Aerial crown-view tile of a tropical tree (Barro Colorado Island, Panama), acquired 20250818:
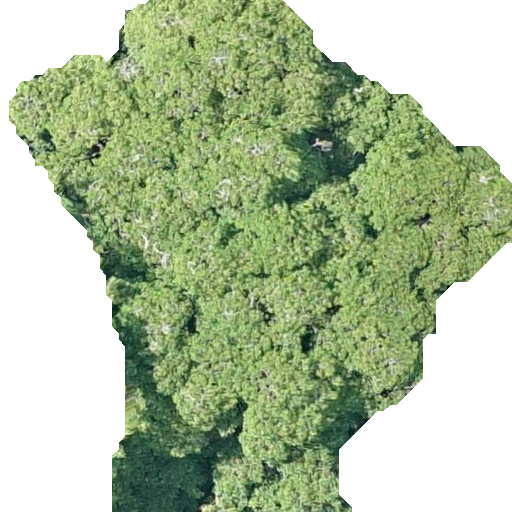
Species: Hura crepitans
GBIF accepted scientific name: Hura crepitans
Crown area: 250.558 m²